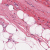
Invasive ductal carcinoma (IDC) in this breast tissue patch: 0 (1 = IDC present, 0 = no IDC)